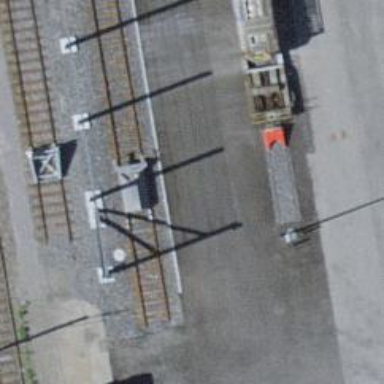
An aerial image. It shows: Railway buffer stop.